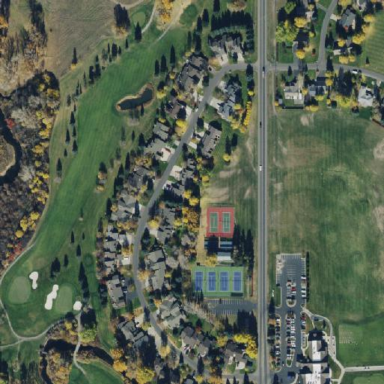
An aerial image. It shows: Golf course.